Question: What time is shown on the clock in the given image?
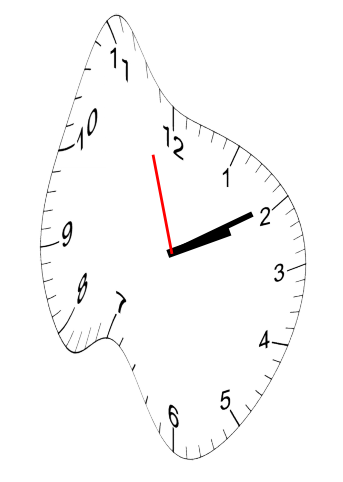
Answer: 02:09:57